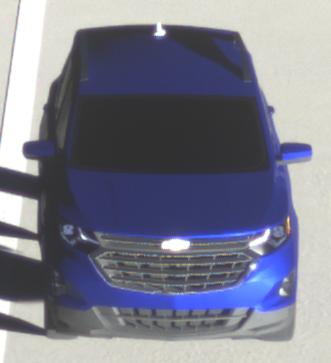
Make: Chevrolet
Model: Equinox
Detailed model: Gen. 2
Model produced from: 2015
Model produced until: 2017
Doors: 5
Color: blue
Road condition: dry road
Daytime: sunrise or sunset
Contrast: high contrast